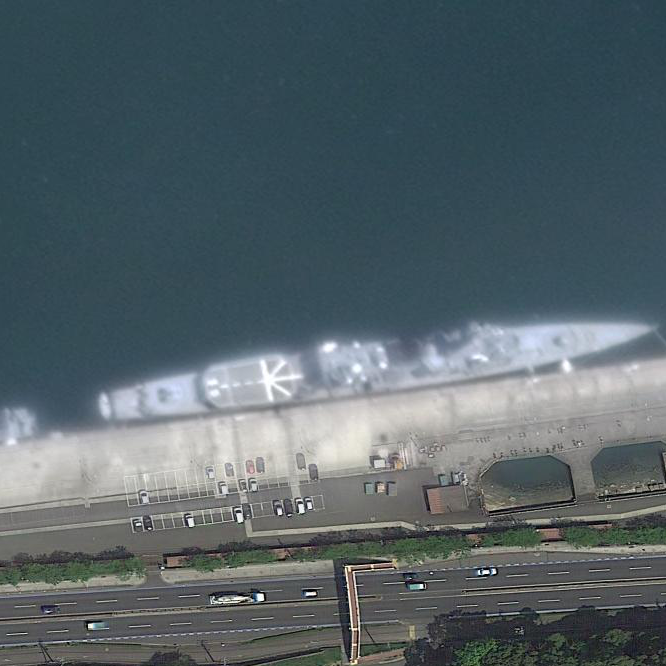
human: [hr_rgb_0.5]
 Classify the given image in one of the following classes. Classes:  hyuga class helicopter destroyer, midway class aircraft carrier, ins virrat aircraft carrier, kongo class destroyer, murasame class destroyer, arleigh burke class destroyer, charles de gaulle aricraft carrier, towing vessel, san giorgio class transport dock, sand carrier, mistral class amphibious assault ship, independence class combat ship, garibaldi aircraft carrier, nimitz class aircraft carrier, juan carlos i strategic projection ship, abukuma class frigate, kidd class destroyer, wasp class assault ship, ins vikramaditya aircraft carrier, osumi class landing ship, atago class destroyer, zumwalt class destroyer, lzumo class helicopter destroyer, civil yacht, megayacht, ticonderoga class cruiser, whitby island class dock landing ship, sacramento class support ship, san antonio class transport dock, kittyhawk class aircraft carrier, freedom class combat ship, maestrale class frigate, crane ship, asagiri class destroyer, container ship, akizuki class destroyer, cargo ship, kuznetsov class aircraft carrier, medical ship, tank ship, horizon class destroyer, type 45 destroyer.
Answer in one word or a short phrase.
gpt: Abukuma class frigate